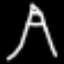
Label: The Eiffel Tower